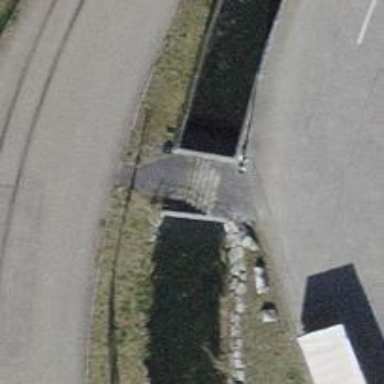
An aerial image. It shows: Canal.